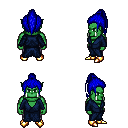
a pixel art fantasy rpg character, male body template, orc, green skin, blue robe, metal pants, blue long topknot hairstyle, gold boots, four views (front, back, left, right), 2x2 character sprite sheet, small pixel art, hard edges, no anti-aliasing